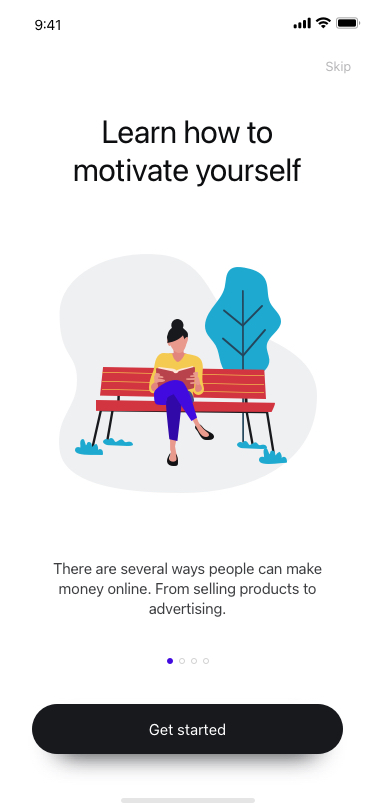
Text in this UI design:
Get started
There are several ways people can make money online. From selling products to advertising.
Learn how to motivate yourself
Skip